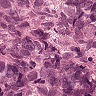
Metastatic tissue present: yes